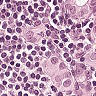
Metastatic tissue present: yes